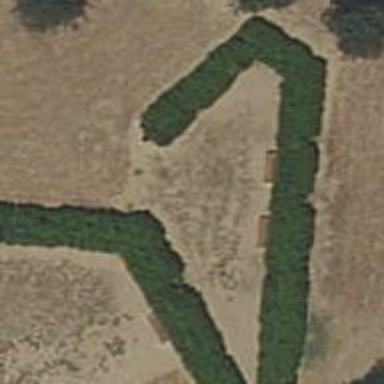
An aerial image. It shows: Hedge acting as barrier.